Question: I am developing a sample ios app with phonegap for learning purpose. Following is the code that I have used
'''
<html>
<head>
<meta charset="utf-8" />
<meta name="format-detection" content="telephone=no" />
<meta name="viewport" content="user-scalable=no, initial-scale=1, maximum-scale=1, minimum-scale=1, width=device-width, height=device-height, target-densitydpi=device-dpi" />
<link rel="stylesheet" type="text/css" href="css/index.css" />
<link rel="stylesheet" href="http://code.jquery.com/mobile/1.3.1/jquery.mobile-1.3.1.min.css" />
<script src="http://code.jquery.com/mobile/1.3.1/jquery.mobile-1.3.1.min.js"></script>
<title>Hello World</title>
</head>
<body>
<div data-role="page" id="main-page">
<h1>Apache Cordova</h1>
<div data-role="content">
<div data-role="fieldcontain">
<label for="textinput1">
Title
</label>
<input name="" id="textinput1" placeholder="" value="" type="text">
</div>
<a id="share" data-role="button" data-inline="true" data-theme="a" href="#">
Button
</a>
</div>
</div>
<script type="text/javascript" src="cordova.js"></script>
<script type="text/javascript" src="js/index.js"></script>
<!--<script type="text/javascript" src="js/jquery-1.7.1.min.js"></script>-->
<script type="text/javascript">
app.initialize();
</script>
</body>
'''
Now the problem is, while running the application the button is not displaying properly.Please help me out??!!

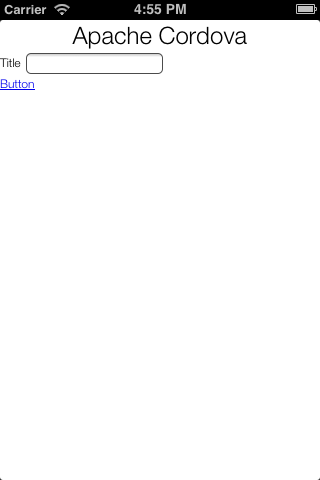
Answer: This line
'''
<!--<script type="text/javascript" src="js/jquery-1.7.1.min.js"></script>-->
'''
Must be uncommented.
'''
<script type="text/javascript" src="js/jquery-1.7.1.min.js"></script>
'''
Because jQuery Mobile needs jQuery. Also, you need to add it jQuery Mobile's JS file, like this :
'''
<link rel="stylesheet" href="http://code.jquery.com/mobile/1.3.2/jquery.mobile-1.3.2.min.css" />
<script src="http://code.jquery.com/jquery-1.9.1.min.js"></script>
<script src="http://code.jquery.com/mobile/1.3.2/jquery.mobile-1.3.2.min.js"></script>
'''
Hope this helps.